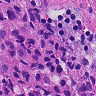
Metastatic tissue present: yes